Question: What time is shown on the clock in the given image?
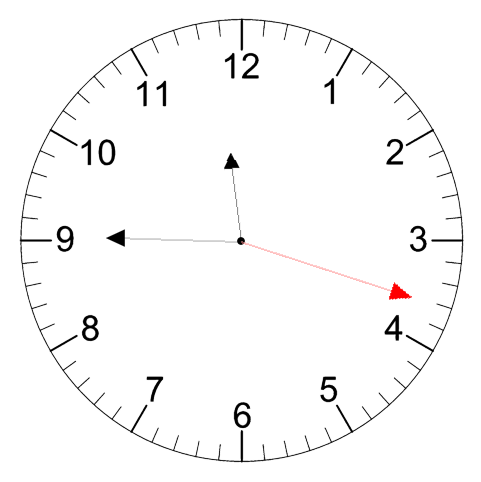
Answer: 11:45:18